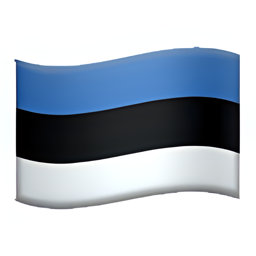
Name: flag for estonia
Emoji: 🇪🇪
Group: Flags
Sub-group: country-flag